Interaction volume radius: 5 \u00c5
Interaction volume height: 15 \u00c5
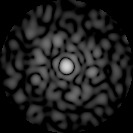
Disorder parameter: 0.8065